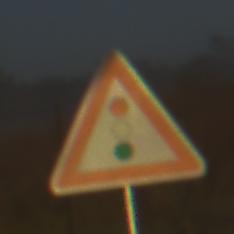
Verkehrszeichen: Lichtzeichenanlage
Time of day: SunriseSunset
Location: Outdoor (Nature)
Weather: Clear
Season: NotSpecified
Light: Natural